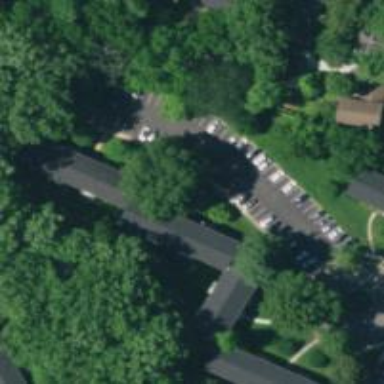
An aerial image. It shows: Parking area with surface.